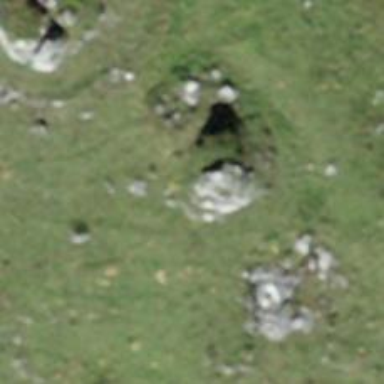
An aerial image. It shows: Natural rock formation.